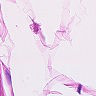
Metastatic tissue present: no